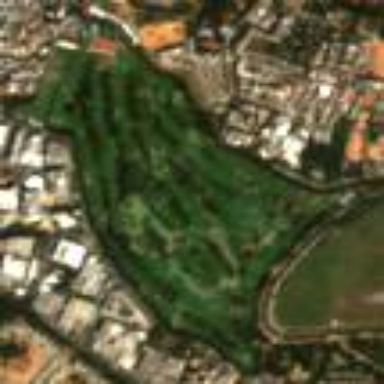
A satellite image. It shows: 18-hole golf course.